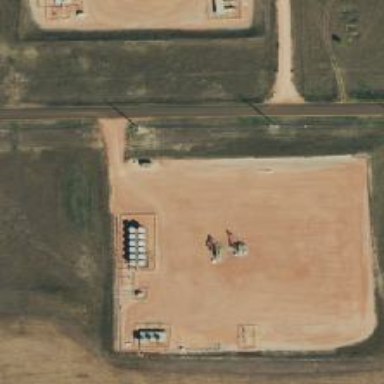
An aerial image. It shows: Petroleum well.